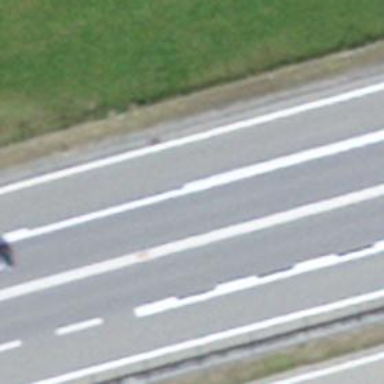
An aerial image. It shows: Asphalt trunk highway designated as motorroad.